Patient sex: M
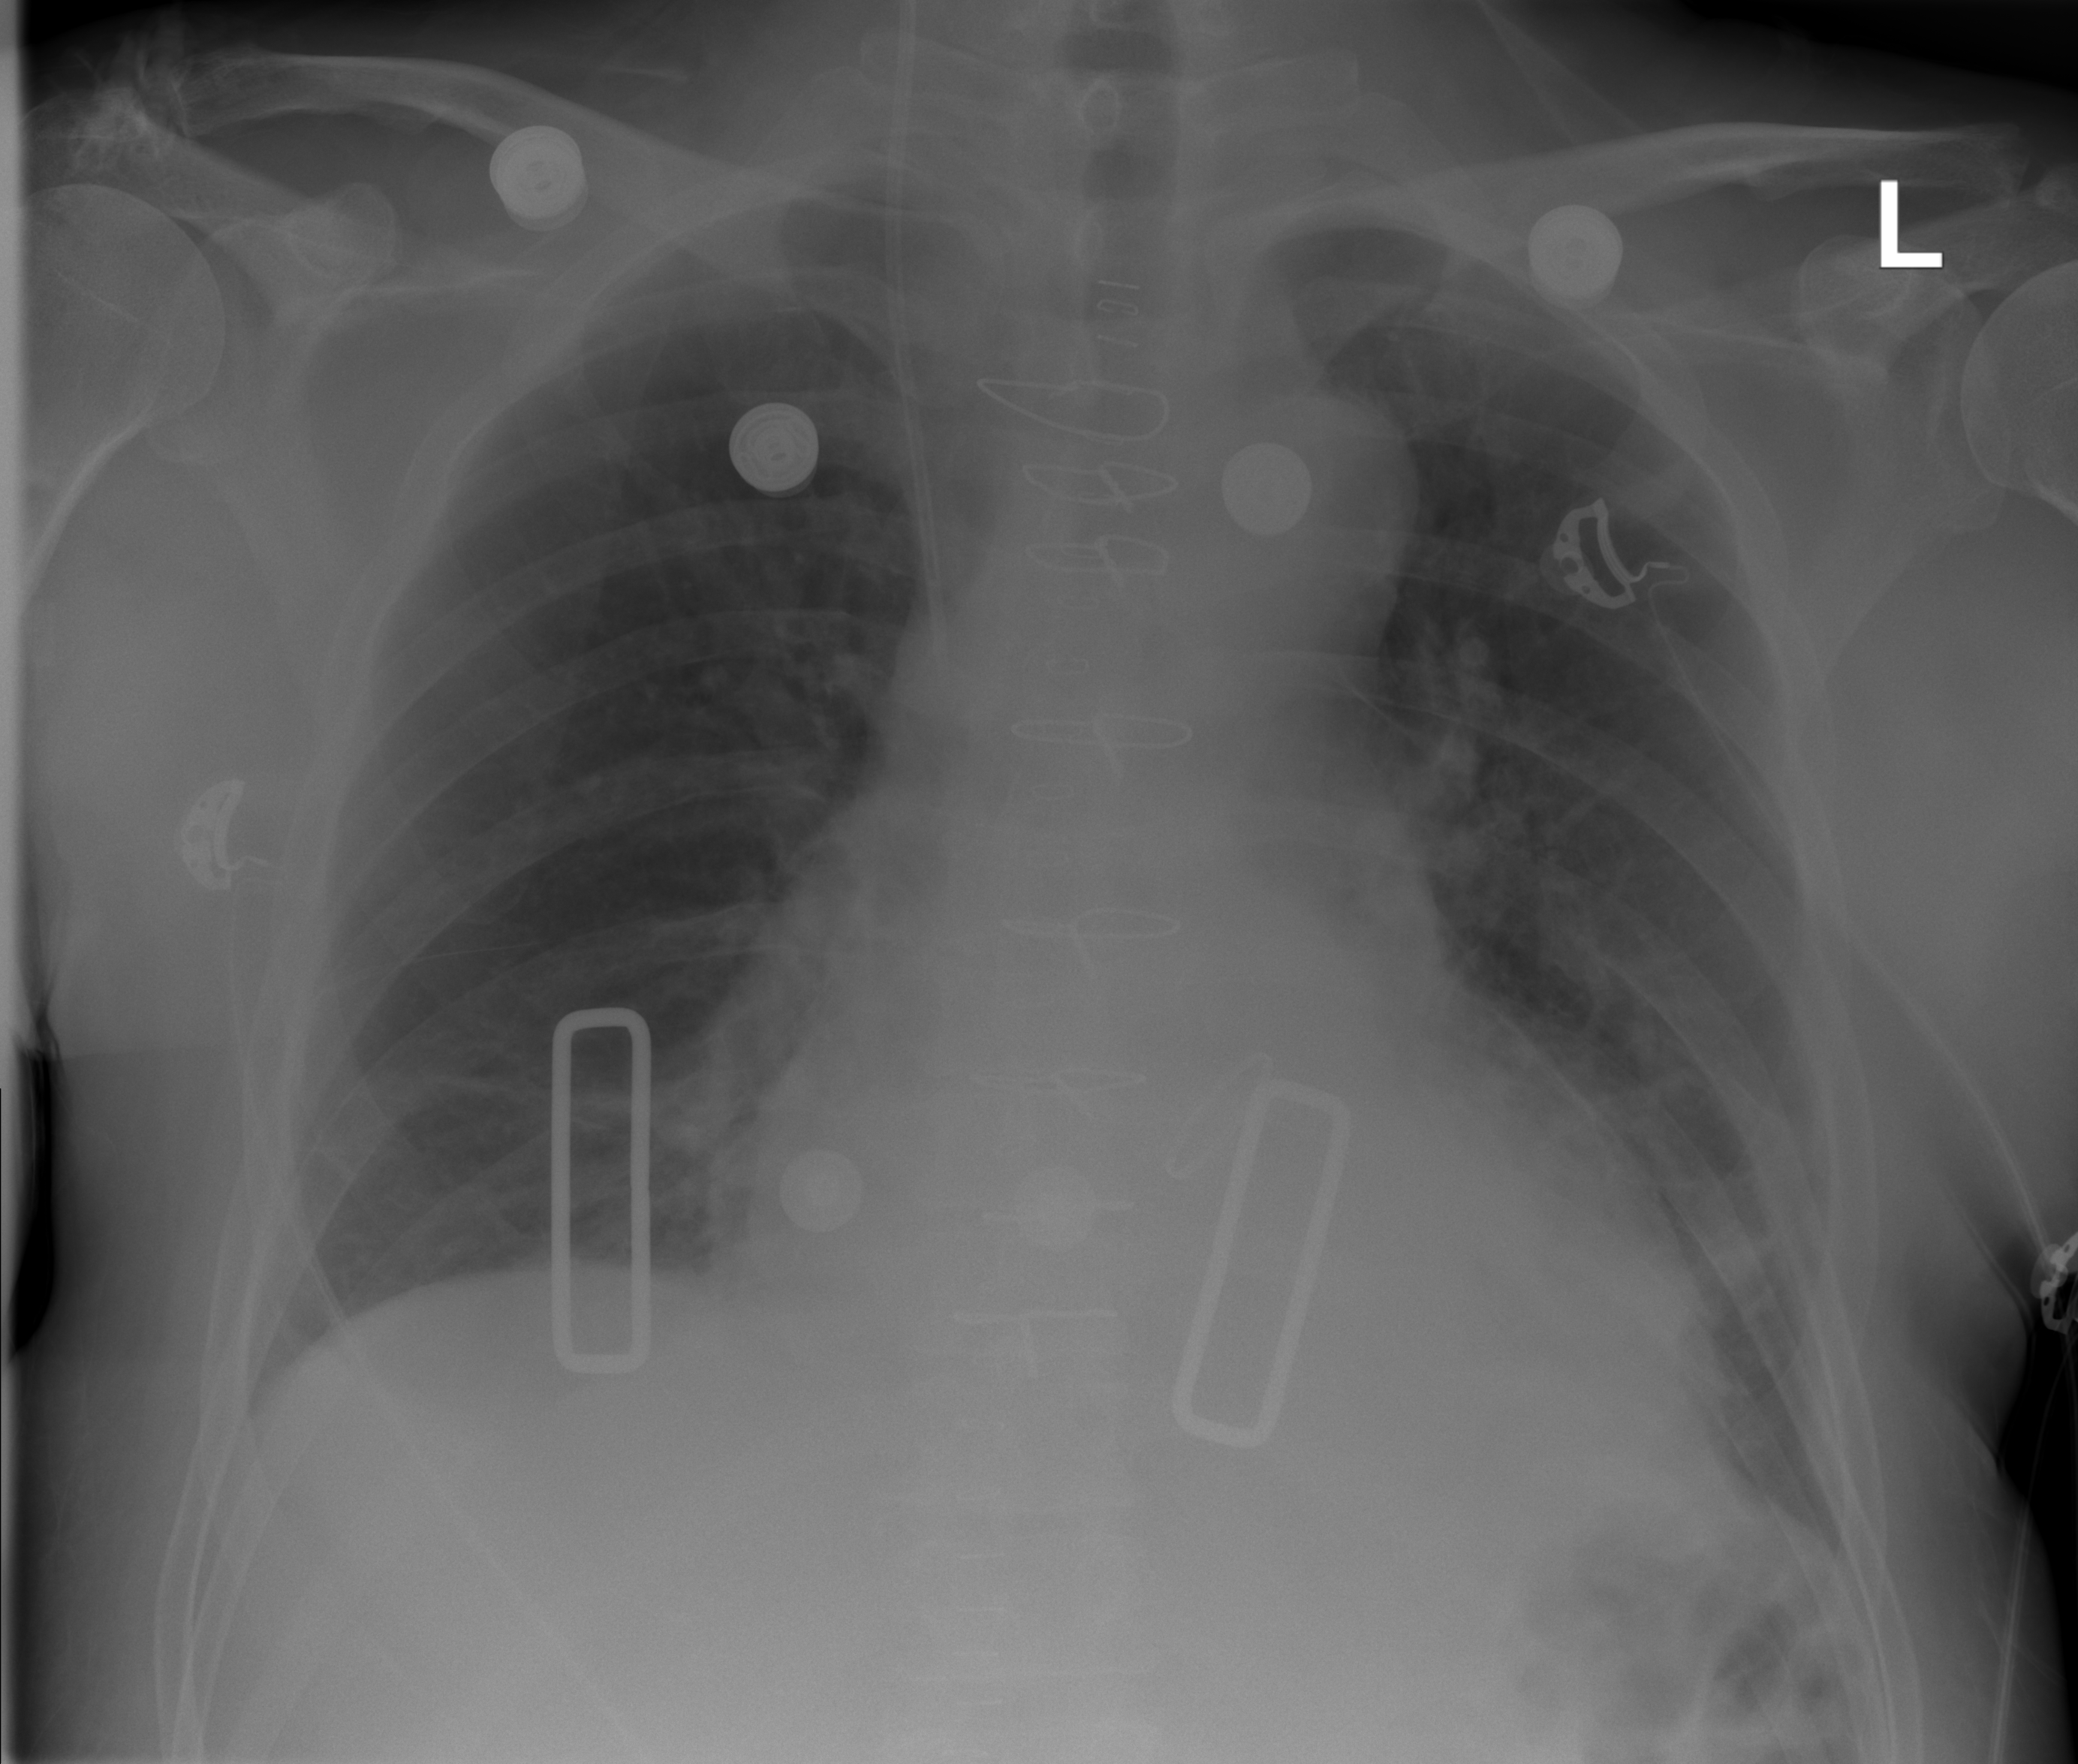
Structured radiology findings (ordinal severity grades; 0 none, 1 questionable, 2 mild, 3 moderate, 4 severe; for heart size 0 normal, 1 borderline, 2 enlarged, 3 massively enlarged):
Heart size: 1
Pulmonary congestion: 1
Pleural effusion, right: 0
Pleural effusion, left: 1
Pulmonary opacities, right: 0
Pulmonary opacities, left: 2
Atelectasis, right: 0
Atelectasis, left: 2